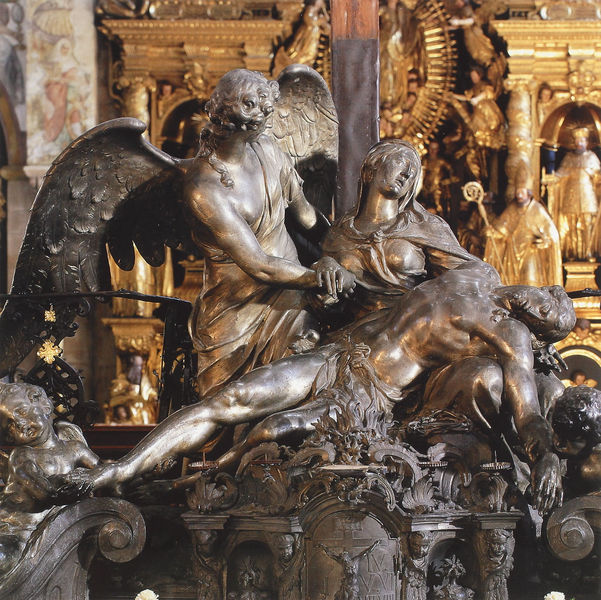
Titel: Pietà
Künstler: Georg Raphael Donner
Standort: Gurk, Dom (EU - AUT)
Schlagwörter: blau, flügel, gott, mann, umhang, frauen, frau, tuch, ornament, barock, federn, leiche, tod, tot, toter, trauer, kirche, gold, mantel, kind, mutter, krone, locken, traurig, brunnen, engel, putte, skulptur, statue, bogen, stab, figuren, bischof, kaiser, könig, metall, bronze, liegend, fotografie, photographie, lendentuch, kreuz, kupfer, altar, trost, christus, grab, jesus, kreuzigung, pieta, sterben, leid, leiden, schmerz, tiara, schnecke, schnecken, putten, maria, beweinung, fotographie, petersdom, beistand, kathedral, silver, lendnetuch, tod jesu, tabernakeöl, die götter sind besoffen, das olymp ist verkotzt